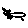
Label: cat